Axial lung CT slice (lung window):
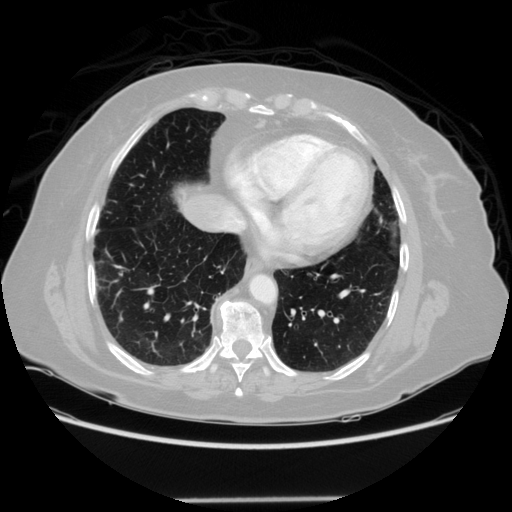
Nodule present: no